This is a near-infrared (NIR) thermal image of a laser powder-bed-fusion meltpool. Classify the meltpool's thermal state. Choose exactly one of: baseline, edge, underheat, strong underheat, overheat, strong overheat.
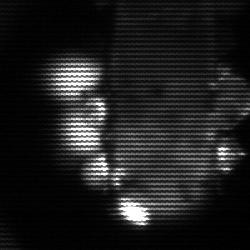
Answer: strong underheat